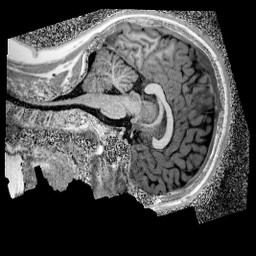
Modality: UNIT1_denoised
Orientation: sagittal
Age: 13
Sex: male
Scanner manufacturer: siemens
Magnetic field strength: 3 T
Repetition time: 4 s
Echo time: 0.00299 s